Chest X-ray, PA view. Patient: 78 years old, sex F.
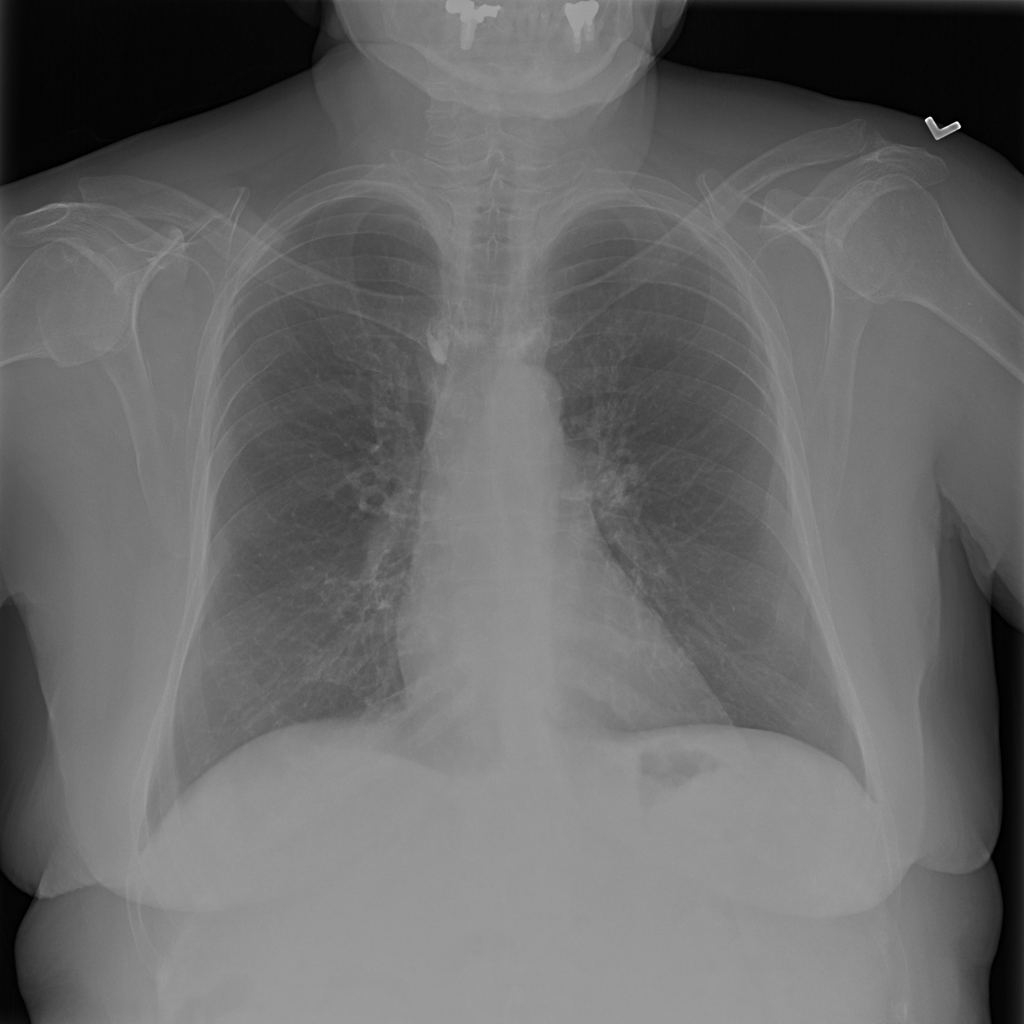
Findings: No Finding